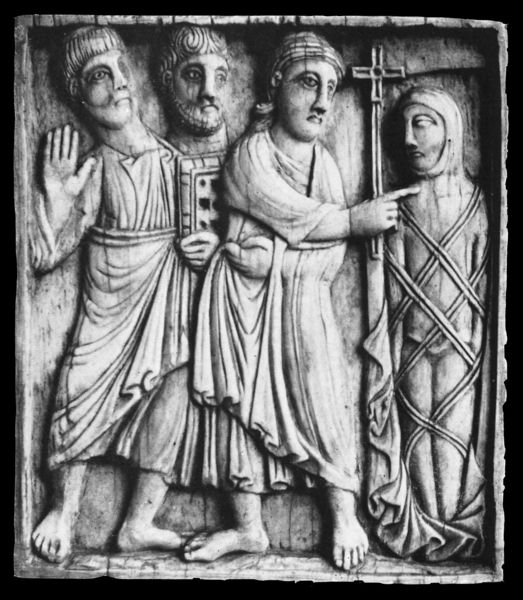
Titel: Erweckung des Lazarus
Institution: Antwerpen, Museum Mayer van den Bergh
Schlagwörter: hand, mann, nackt, umhang, weiß, menschen, finger, frau, haar, mund, männer, nase, schwarz, bart, band, bibel, gesicht, stein, hals, kirche, gewand, haare, relief, füße, zeigen, foto, fotografie, vier, buch, fuss, kreuz, schwarzweiß, gravur, schnitzerei, jesus, jünger, elfenbein, fessel, biebel, gefesselt, gewandt, fsse, fesssel, biel, jümger